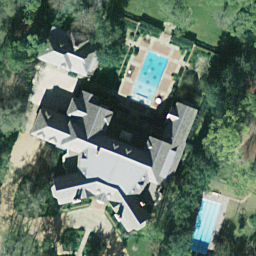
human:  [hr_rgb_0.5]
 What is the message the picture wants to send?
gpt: sparse residential